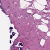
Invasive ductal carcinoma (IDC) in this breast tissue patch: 0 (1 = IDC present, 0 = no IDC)